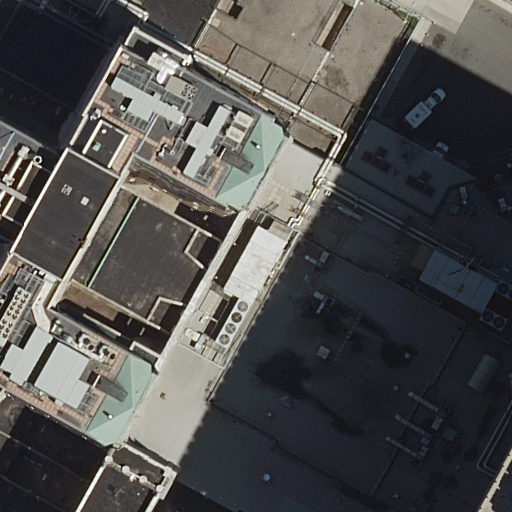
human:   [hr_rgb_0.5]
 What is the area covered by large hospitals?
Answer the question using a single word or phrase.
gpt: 2744m2

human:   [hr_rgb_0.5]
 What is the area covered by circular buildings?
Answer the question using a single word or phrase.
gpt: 0m2

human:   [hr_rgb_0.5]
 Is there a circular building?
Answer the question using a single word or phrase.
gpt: no

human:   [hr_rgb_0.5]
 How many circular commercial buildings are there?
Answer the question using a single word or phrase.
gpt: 0

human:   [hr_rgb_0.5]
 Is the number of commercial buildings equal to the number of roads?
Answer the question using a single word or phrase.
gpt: no

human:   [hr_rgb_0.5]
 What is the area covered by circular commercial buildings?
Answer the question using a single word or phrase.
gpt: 0m2

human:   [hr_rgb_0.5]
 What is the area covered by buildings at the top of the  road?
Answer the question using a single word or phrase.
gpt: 0m2

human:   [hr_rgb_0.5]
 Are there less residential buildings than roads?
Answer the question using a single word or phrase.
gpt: no

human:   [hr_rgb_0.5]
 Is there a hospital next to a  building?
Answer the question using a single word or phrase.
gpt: yes

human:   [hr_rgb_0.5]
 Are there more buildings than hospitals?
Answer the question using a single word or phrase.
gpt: yes

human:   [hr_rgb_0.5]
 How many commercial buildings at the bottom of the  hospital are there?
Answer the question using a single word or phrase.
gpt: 0

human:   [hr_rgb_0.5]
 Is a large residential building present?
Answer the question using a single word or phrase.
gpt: no

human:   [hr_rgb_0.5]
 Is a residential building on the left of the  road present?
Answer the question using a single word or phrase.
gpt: no

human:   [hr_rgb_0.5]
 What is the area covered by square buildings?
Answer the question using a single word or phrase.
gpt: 0m2

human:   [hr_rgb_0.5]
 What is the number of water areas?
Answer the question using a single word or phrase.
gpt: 0

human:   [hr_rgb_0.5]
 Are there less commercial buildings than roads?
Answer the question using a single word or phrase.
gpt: yes

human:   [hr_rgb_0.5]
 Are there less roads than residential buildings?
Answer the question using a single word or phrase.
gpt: no

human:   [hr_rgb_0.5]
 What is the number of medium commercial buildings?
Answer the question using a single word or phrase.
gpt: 0

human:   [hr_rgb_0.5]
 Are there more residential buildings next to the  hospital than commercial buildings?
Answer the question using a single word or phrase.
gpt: yes

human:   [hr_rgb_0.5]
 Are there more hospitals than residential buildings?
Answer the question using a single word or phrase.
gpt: no

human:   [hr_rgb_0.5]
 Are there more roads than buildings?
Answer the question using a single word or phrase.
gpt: no

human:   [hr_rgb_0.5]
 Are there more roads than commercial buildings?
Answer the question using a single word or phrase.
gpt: yes

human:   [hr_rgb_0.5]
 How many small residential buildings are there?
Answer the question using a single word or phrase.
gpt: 1

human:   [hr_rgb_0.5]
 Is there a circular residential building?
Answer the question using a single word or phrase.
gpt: no

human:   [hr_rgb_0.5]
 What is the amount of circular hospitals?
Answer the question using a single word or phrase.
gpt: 0

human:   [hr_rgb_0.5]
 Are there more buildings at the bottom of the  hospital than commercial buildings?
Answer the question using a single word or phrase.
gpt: no

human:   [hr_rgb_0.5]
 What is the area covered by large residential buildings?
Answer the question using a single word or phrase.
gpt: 0m2

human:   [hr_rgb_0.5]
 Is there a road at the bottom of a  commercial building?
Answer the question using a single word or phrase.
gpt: no

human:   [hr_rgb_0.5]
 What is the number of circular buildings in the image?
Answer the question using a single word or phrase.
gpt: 0

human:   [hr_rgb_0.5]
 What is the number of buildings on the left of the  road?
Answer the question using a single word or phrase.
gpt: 1

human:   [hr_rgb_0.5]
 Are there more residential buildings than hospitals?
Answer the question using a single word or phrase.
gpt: no

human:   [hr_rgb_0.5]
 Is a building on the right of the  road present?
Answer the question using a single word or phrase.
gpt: yes

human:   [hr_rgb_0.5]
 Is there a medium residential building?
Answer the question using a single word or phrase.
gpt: no

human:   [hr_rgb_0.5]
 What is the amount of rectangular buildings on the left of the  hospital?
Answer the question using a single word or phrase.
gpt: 0

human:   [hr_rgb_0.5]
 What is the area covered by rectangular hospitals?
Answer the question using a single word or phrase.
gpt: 2744m2

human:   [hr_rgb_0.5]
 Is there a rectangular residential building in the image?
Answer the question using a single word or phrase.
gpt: yes